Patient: sex M, age 57
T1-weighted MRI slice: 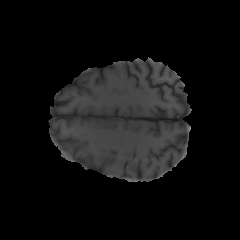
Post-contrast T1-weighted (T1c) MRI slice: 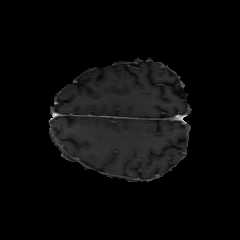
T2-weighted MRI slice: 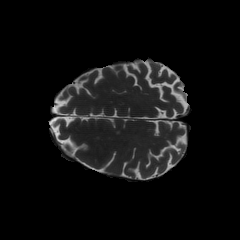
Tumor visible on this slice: no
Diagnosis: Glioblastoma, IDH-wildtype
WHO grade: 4